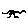
Label: bird